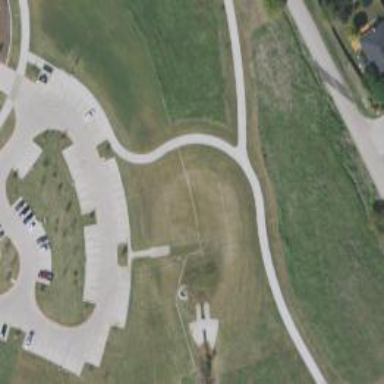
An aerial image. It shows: Path.